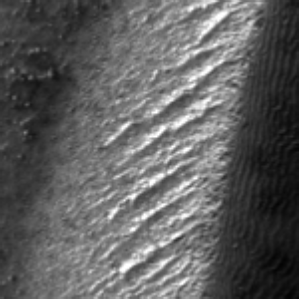
Label: frost